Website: macys
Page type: store-pickup
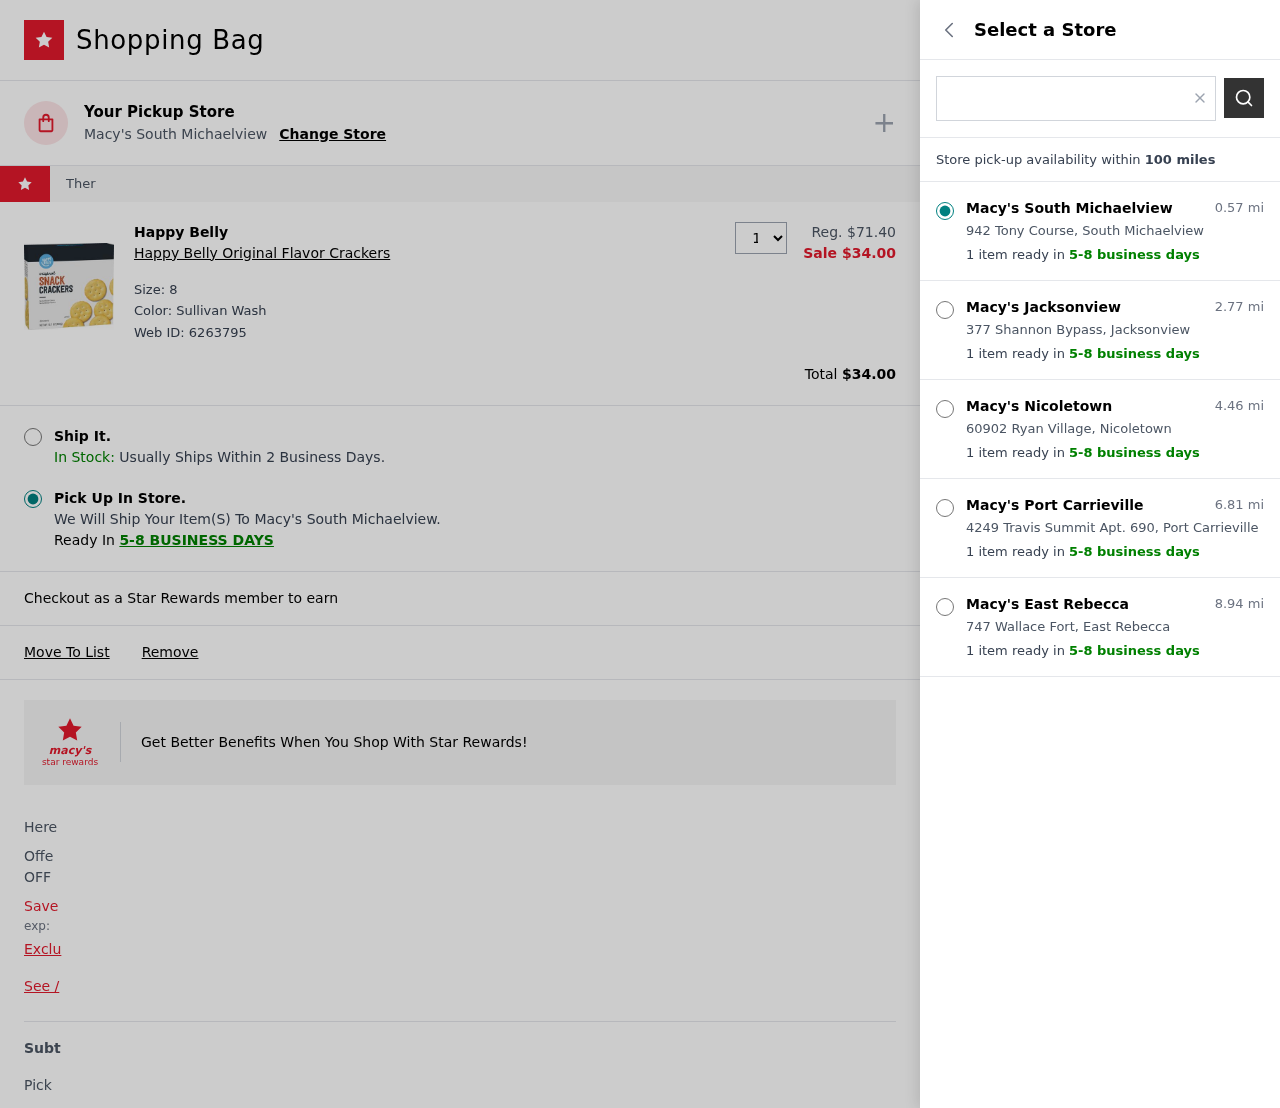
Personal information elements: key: PII_LOCATION1_CITY
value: South Michaelview
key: PII_LOCATION1_STREET
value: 942 Tony Course
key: PII_LOCATION2_CITY
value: Jacksonview
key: PII_LOCATION2_STREET
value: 377 Shannon Bypass
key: PII_LOCATION3_CITY
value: Nicoletown
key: PII_LOCATION3_STREET
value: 60902 Ryan Village
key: PII_LOCATION4_CITY
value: Port Carrieville
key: PII_LOCATION4_STREET
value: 4249 Travis Summit Apt. 690
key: PII_LOCATION5_CITY
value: East Rebecca
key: PII_LOCATION5_STREET
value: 747 Wallace Fort
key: PII_POSTCODE
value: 84981
Product elements: key: PRODUCT1_BRAND
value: Happy Belly
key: PRODUCT1_NAME
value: Happy Belly Original Flavor Crackers
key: PRODUCT1_PRICE
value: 34
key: PRODUCT1_QUANTITY
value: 1
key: PRODUCT1_ORIGINAL_PRICE
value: $71.40
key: PRODUCT1_WEB_ID
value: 6263795
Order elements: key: ORDER_TOTAL
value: $34.00
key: ORDER_DELIVERY_DATE
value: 5-8 business days
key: ORDER_DELIVERY_DATE
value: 5-8 BUSINESS DAYS
Search elements: key: SEARCH_LOCATION
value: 84981